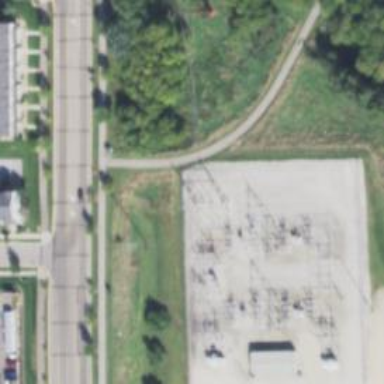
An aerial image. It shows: Power tower.